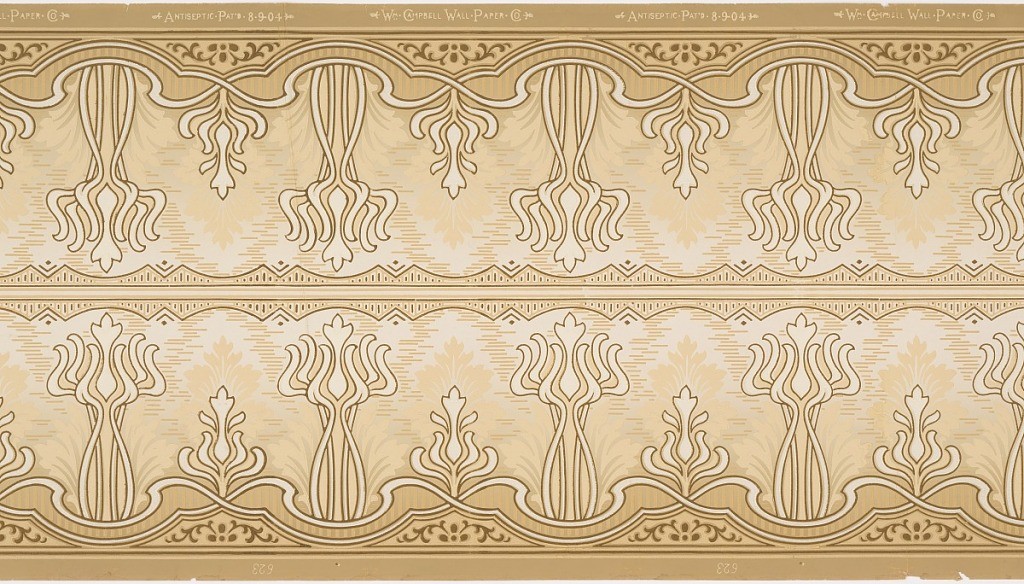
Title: Frieze
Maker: Wm. Campbell Wall Paper Company, 1872
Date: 1905–1915
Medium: Machine-printed paper
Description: Art nouveau style with white bouquets of abstract vines on a tan, cream, and silver ground. Two borders printed across the width.